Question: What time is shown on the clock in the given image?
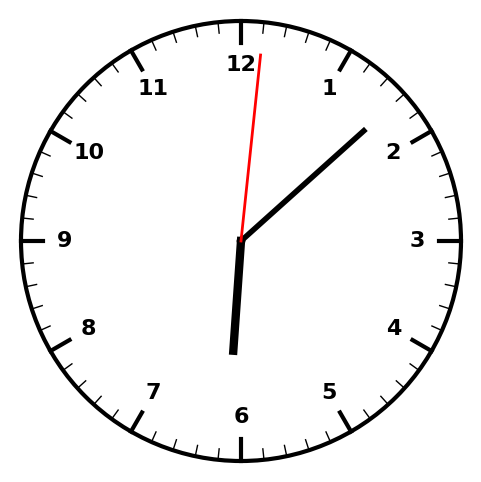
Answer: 06:08:01